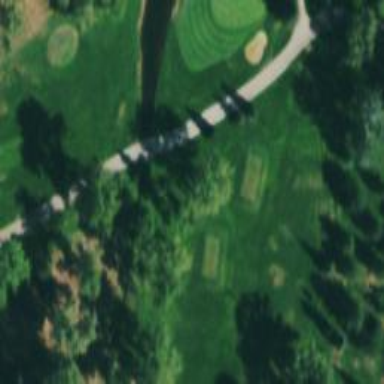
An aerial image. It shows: Path bridge designated for golf carts.